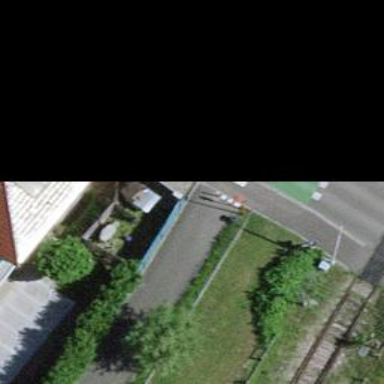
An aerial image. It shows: Bollard barrier.